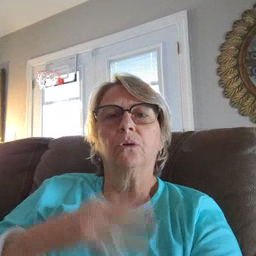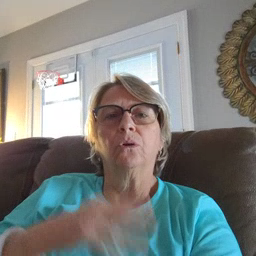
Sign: flower